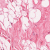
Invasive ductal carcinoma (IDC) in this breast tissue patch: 0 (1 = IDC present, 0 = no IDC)